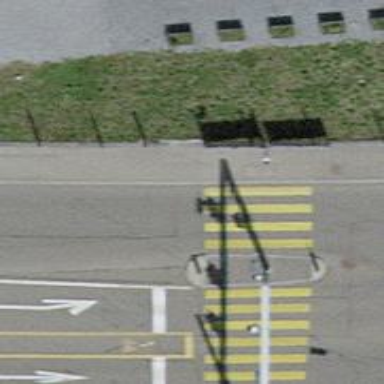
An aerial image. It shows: Kerb serving as barrier.